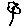
Label: flower